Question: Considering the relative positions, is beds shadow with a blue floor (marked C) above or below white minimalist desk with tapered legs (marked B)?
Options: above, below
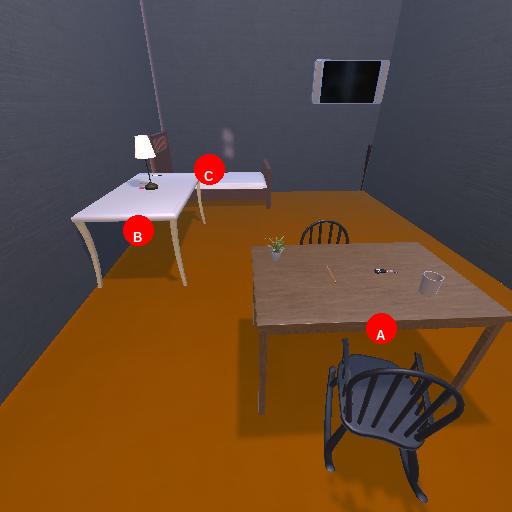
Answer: above